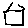
Label: house